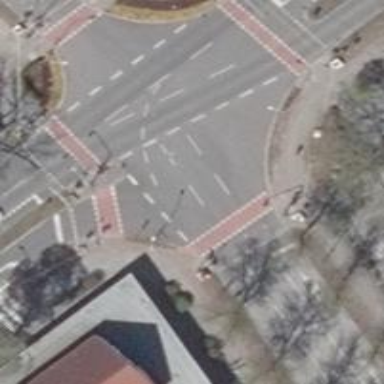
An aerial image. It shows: Tertiary road with asphalt surface. It features cycle track on both sides.